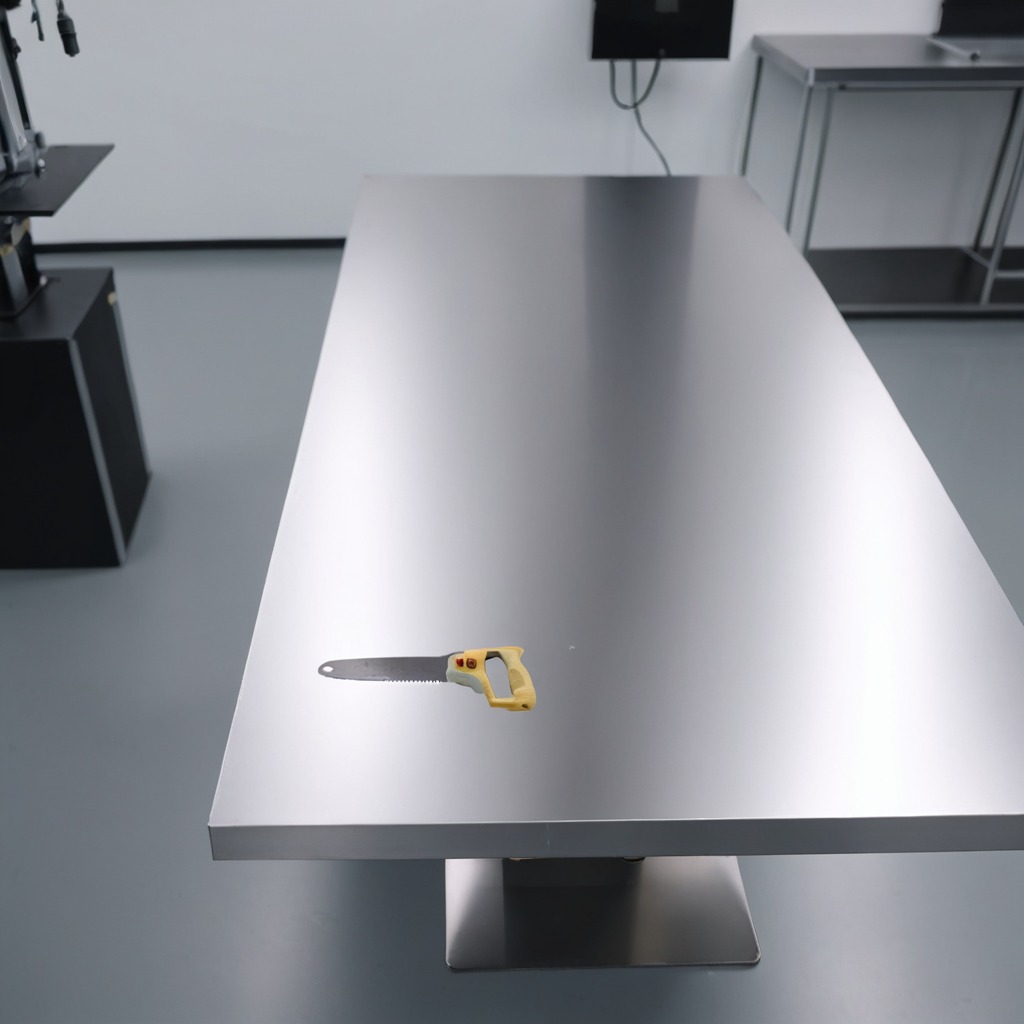
A metal saw is lying on a stainless steel table.